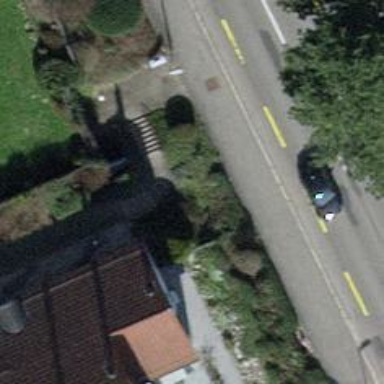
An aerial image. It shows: Set of steps on the road.